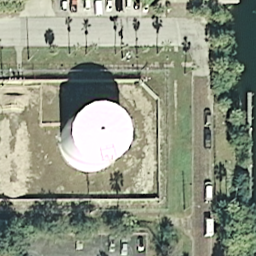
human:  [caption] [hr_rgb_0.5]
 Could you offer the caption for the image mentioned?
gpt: There is a white round storage tank on the lawn .

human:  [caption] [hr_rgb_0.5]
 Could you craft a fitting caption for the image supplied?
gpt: There is a white big storage tank on the lawn and some cars parked beside .

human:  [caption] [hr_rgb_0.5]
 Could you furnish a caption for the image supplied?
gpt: A white round storage tank is on the lawn and some plants beside .

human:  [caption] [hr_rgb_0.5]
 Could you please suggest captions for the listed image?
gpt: A white storage tank is on the lawn .

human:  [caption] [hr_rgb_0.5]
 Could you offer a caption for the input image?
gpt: A white storage tank is on the lawn and some cars parked beside .